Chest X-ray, AP view. Patient: 19 years old, sex M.
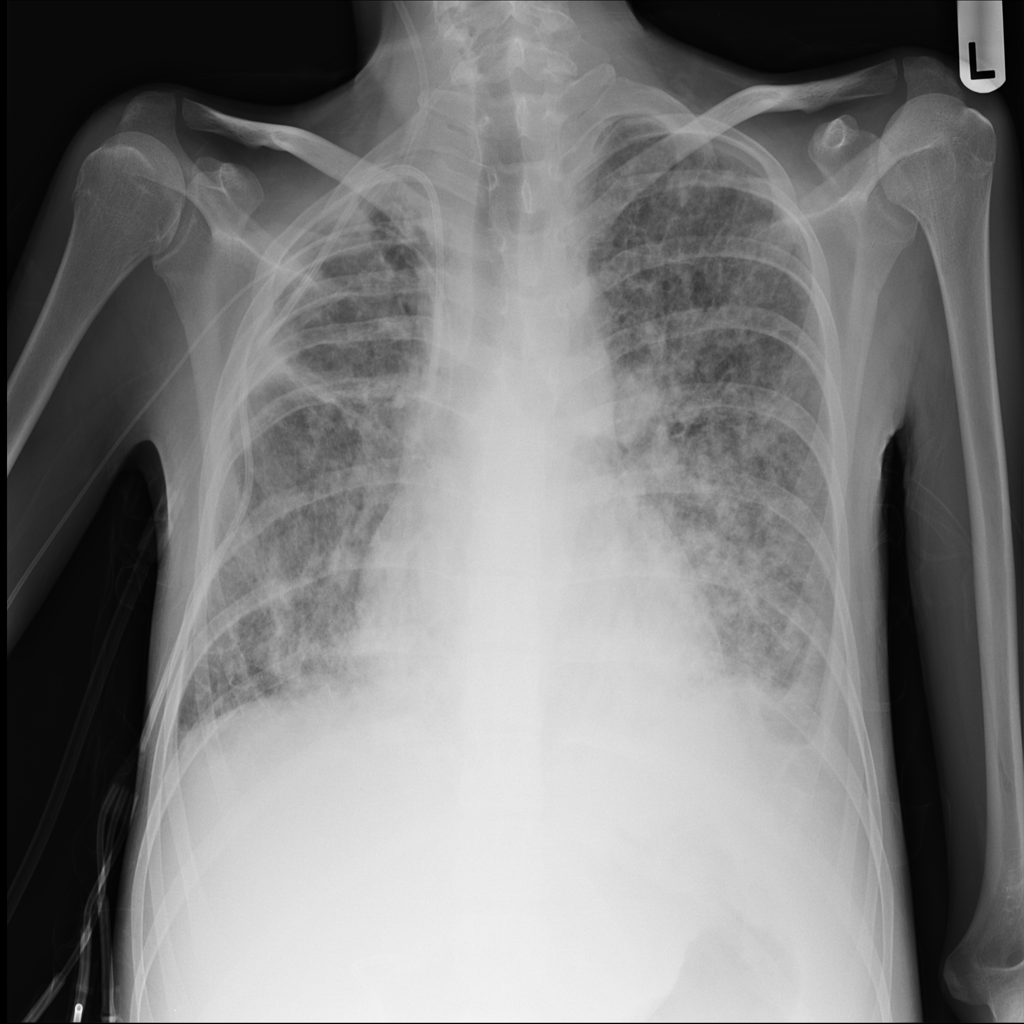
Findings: Edema, Effusion, Infiltration, Pleural_Thickening